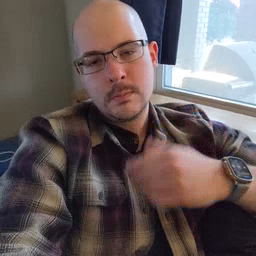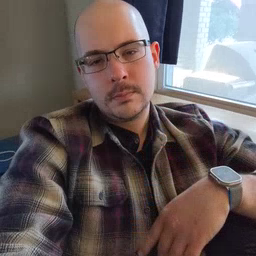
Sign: bed